The image is an STFT spectrogram (time versus frequency) of a rolling-element bearing's vibration signal. Diagnose the bearing from this image, choosing from: normal, inner_race, outer_race, ball.
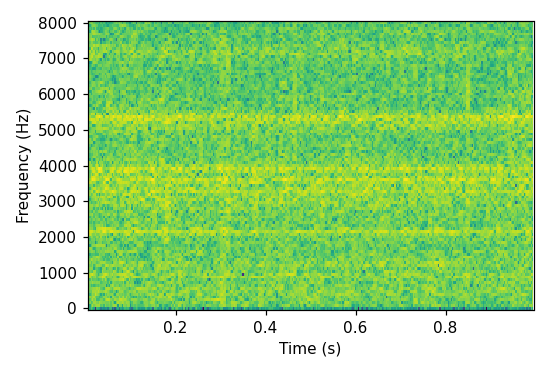
Answer: inner_race